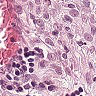
Metastatic tissue present: yes